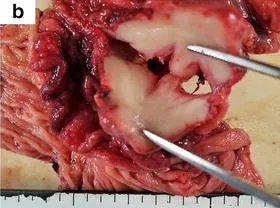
Resected specimen. B; The tumor was hard and contained a white section. The shape of the tumor was distorted, especially in the ileal serosa.
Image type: medical_photograph (other_medical_photograph)